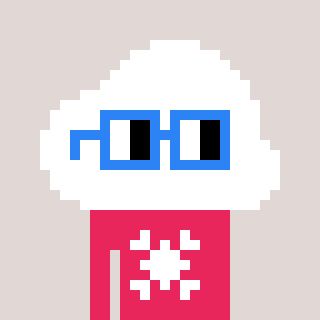
a pixel art character with square blue glasses, a cloud-shaped head and a redpinkish-colored body on a warm background